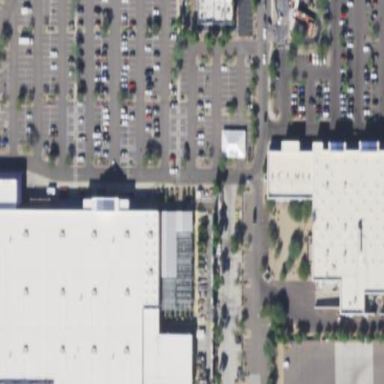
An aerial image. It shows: Retail area.